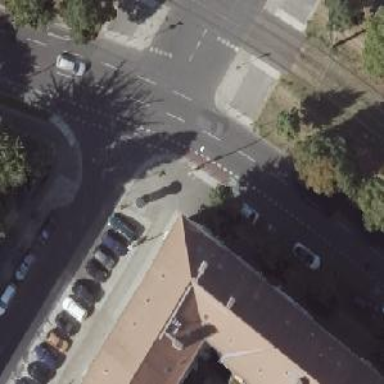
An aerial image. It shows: Unmarked road crossing.